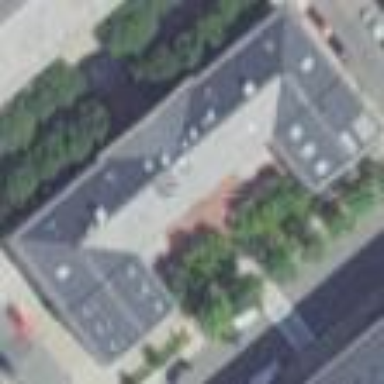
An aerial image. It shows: Building.